Current action and preconditions to check: path_clear

Your task: For each precondition in the list above, predict whether it will hold at this action.

Consider the current scene as observed from the mobile robot's camera, and analyze the predicted future states of all dynamic agents (e.g., people, animals, vehicles, or any moving entities) within the NEXT SECOND.

IMPORTANT: Only answer "very likely" if you are absolutely certain—based on strong, clear evidence—that a dynamic agent will violate the precondition in the predicted future state. Do NOT answer "very likely" for unlikely, ambiguous, or low-probability risks.

Ask yourself for each precondition: Is there a high probability, with clear and convincing evidence, that the predicted future states of any dynamic agent will interfere with the predicted future state of the currently executing action within the NEXT SECOND, causing that precondition to fail?

Assess the risk level based on these predictions. Use "likely" or "very likely" if motions create a clear risk of interference.

Use "neutral" or "improbable" if agents are nearby but their predicted paths are clearly diverging or non-conflicting.

Failure Risk Categories: "very improbable", "improbable", "neutral", "likely", "very likely"

Answer Format: Output ONLY the probability_of_failure value from these categories: "very improbable", "improbable", "neutral", "likely", "very likely"

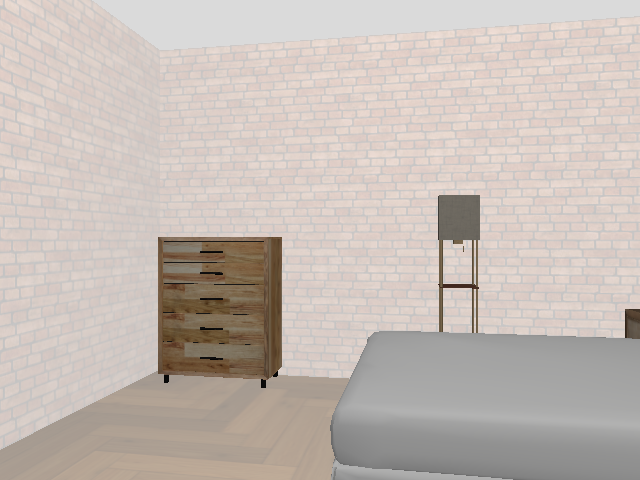

Answer: very improbable